Question: I am running into a brick wall when I tried to generate a dataset. Here is my problem.
I am creating a dataset with this code
'''
time0 <- rtruncnorm(100,a = 0, mean = 0.525, sd = 0.925 - 0.525)
Desc(time0)
time0.dat <- data.frame(time = "0", DV= time0)
time1 <- rnorm(100, mean = 10.65, sd = 13.025 - 10.65)
Desc(time1)
time1.dat <- data.frame(time = "1", DV= time1)
time2 <- rnorm(100, mean = 11.025, sd = 14.175 - 11.025)
Desc(time2)
time2.dat <- data.frame(time = "2", DV= time2)
time3 <- rnorm(100, mean = 5.95, sd = 8.175 - 5.95)
Desc(time3)
time3.dat <- data.frame(time = "3", DV= time3)
time4 <- rnorm(100, mean = 3.8, sd = 4.375 - 3.8)
Desc(time4)
time4.dat <- data.frame(time = "4", DV= time4)
time5 <- rtruncnorm(100,a = 0, mean = 2.075, sd = 2.75 - 2.075)
Desc(time5)
time5.dat <- data.frame(time = "5", DV= time5)
time6 <- rtruncnorm(100,a = 0, mean = 1.225, sd = 1.625 - 1.225)
Desc(time6)
time6.dat <- data.frame(time = "6", DV= time6)
time7 <- rtruncnorm(100,a = 0, mean = 0.725, sd = 1.05 - 0.725)
Desc(time7)
time7.dat <- data.frame(time = "7", DV= time7)
time8 <- rtruncnorm(100,a = 0, mean = 0.275, sd = 0.575 - 0.275)
Desc(time8)
time8.dat <- data.frame(time = "8", DV= time8)
ctdat <- rbind(time0.dat,time1.dat,time2.dat,time3.dat,time4.dat,time5.dat,time6.dat,time7.dat,time8.dat)
'''
I want to randomly sample 1 from each "time" and with condition time at 2 > time 3, time 3> time 4 ... time 7 > time 8. And then with each sample time, I want to assign that with an ID.
So my desire dataset after sampling should be like this:

Thank you. Really appreciate!
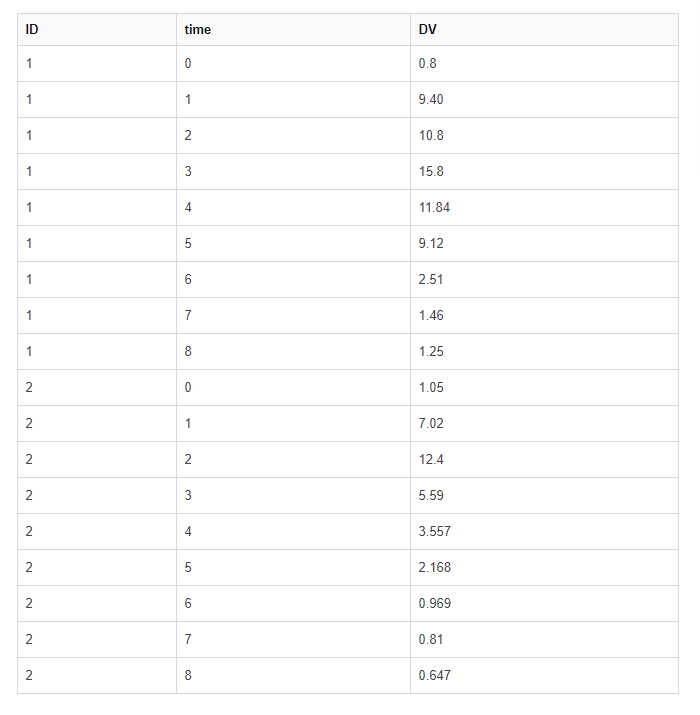
Answer: How about something like this:
'''
out <- NULL
nsamples <- 2
untime <- unique(ctdat$time)
j <- 1
while(j <= nsamples){
tmp <- NULL
for(i in seq_along(untime)){
x <- ctdat %>% filter(time == untime[i]) %>% sample_n(1)
if(untime[i] > 2){
f <- ctdat %>% filter(time == untime[i] & DV < tmp$DV[(i-1)])
if(nrow(f) == 0)break
x <- f %>% sample_n(1)
}
tmp <- rbind(tmp, x)
}
if(nrow(tmp) == length(untime)){
tmp$ID <- j
out <- rbind(out, tmp)
j <- j+1
}
}
out <- out %>% select(ID, time, DV)
# ID time DV
# 1 1 0 <PHONE>
# 2 1 1 6.<PHONE>
# 3 1 2 12.<PHONE>
# 4 1 3 4.<PHONE>
# 5 1 4 4.<PHONE>
# 6 1 5 2.<PHONE>
# 7 1 6 <PHONE>
# 8 1 7 <PHONE>
# 9 1 8 <PHONE> 2 0 <PHONE> 2 1 8.<PHONE> 2 2 8.<PHONE> 2 3 4.<PHONE> 2 4 3.<PHONE> 2 5 2.<PHONE> 2 6 <PHONE> 2 7 <PHONE> 2 8 <PHONE>
'''